Question: I came across a production HTML page which has no close tag for one of the input fields.
This production system has been running for quite a while and targeting only IE6 browsers.
I would like to do a check with everyone here, as i am striving to give a good reason to raise a defect fix, are there any good supporting reasons for doing such?

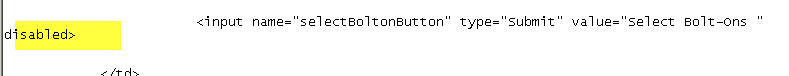
Answer: What is the doctype of the page? That should validate with an HTML 4.01 doctype. However, it will NOT validate as XHTML.